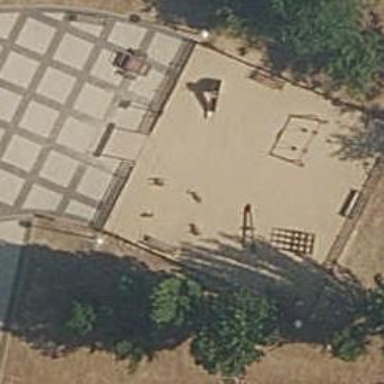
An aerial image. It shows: Brown bench.